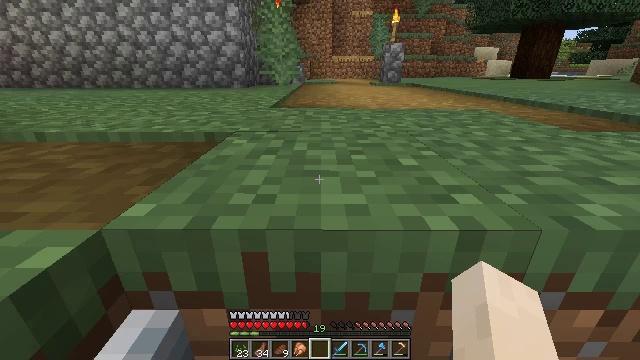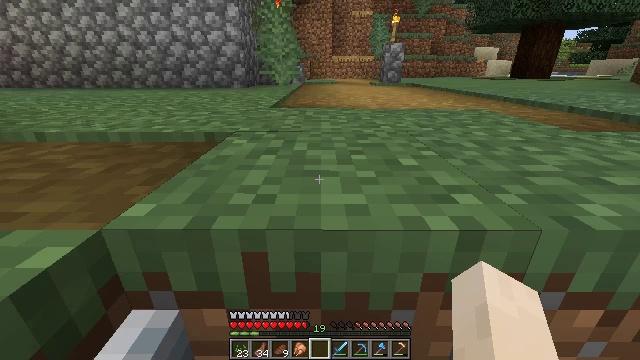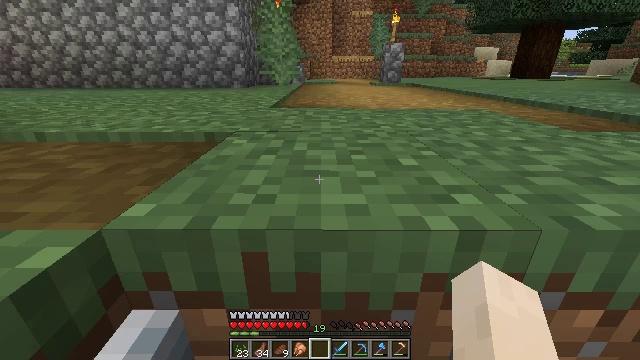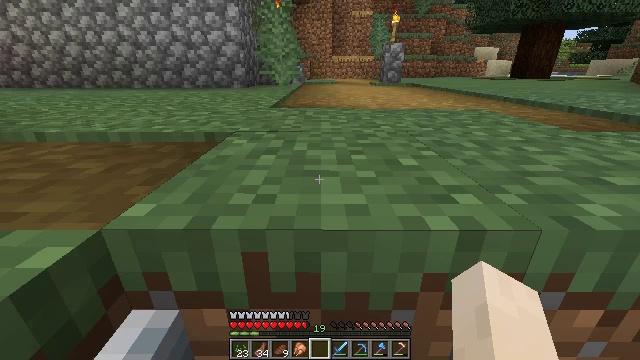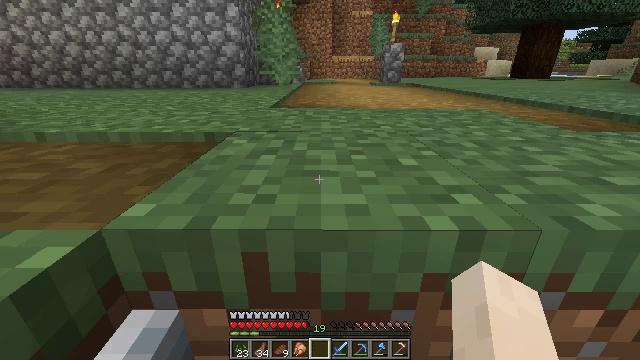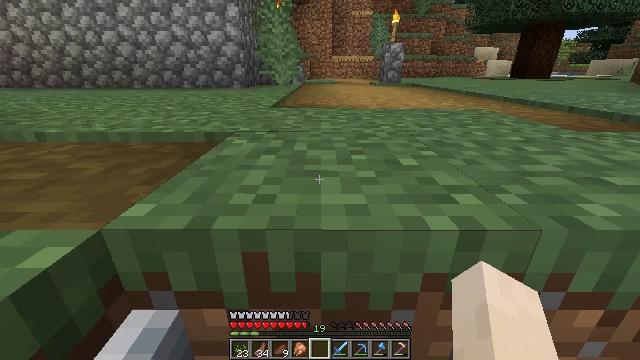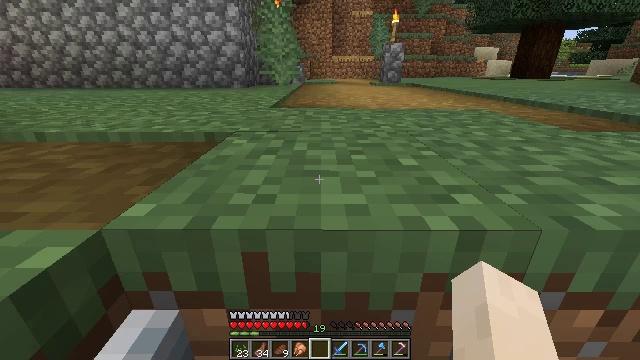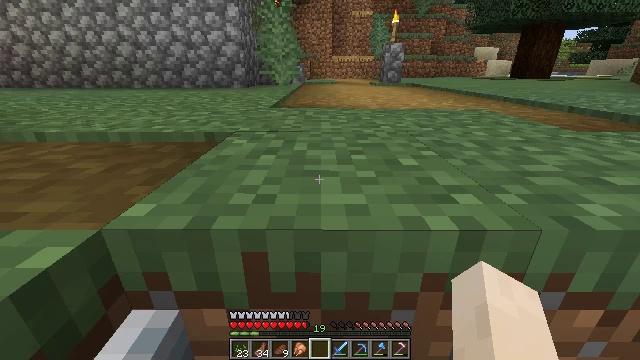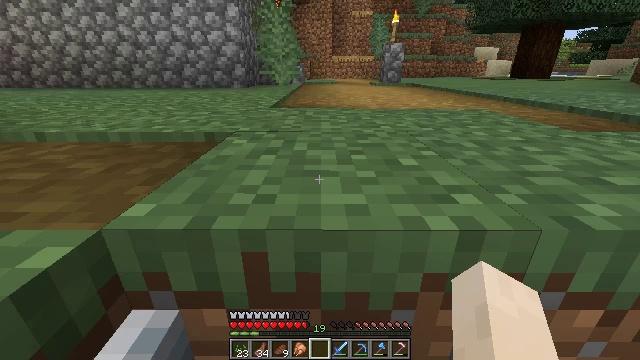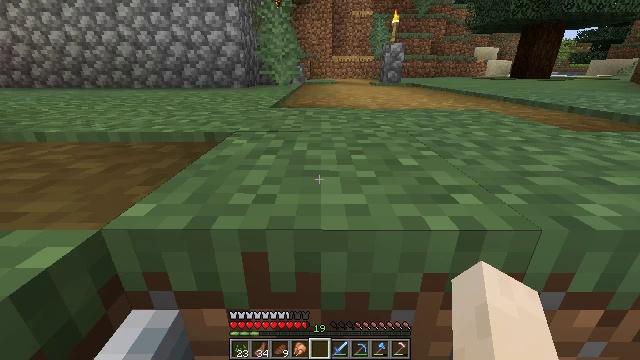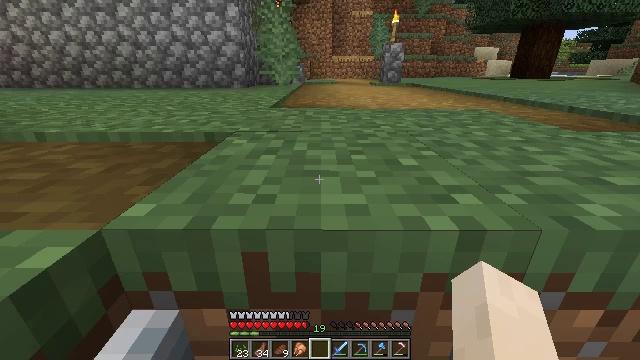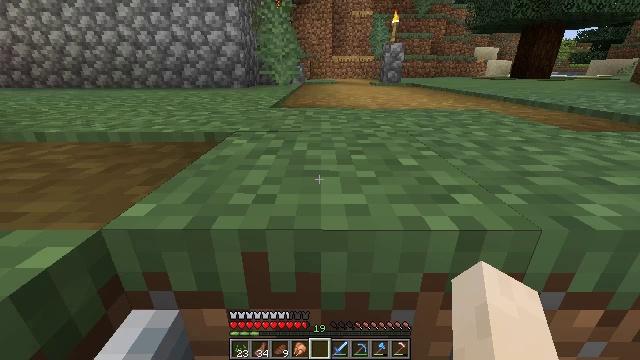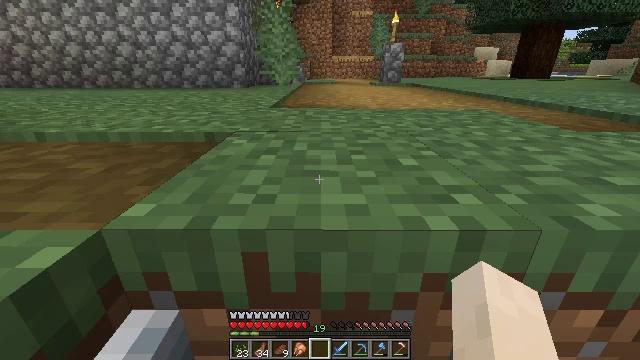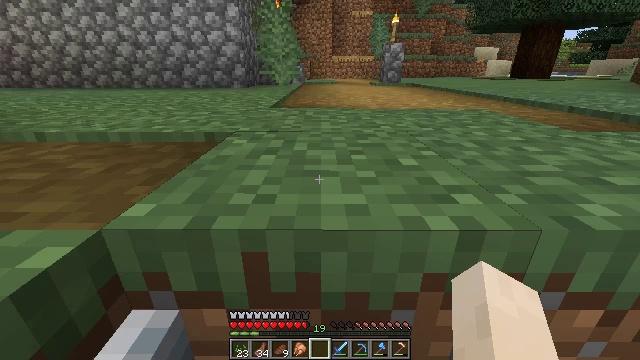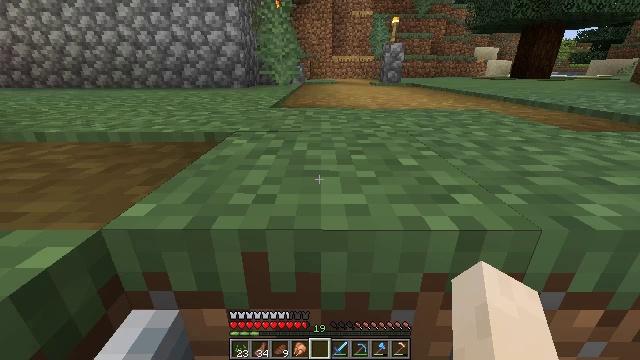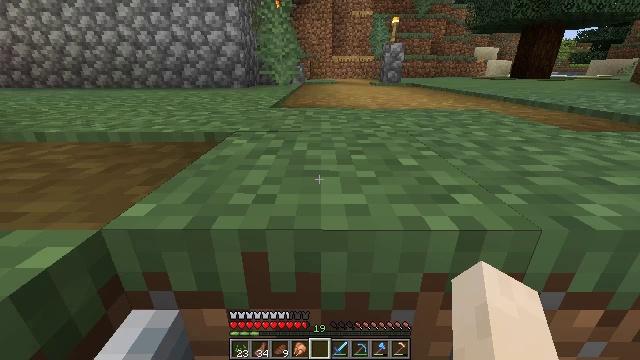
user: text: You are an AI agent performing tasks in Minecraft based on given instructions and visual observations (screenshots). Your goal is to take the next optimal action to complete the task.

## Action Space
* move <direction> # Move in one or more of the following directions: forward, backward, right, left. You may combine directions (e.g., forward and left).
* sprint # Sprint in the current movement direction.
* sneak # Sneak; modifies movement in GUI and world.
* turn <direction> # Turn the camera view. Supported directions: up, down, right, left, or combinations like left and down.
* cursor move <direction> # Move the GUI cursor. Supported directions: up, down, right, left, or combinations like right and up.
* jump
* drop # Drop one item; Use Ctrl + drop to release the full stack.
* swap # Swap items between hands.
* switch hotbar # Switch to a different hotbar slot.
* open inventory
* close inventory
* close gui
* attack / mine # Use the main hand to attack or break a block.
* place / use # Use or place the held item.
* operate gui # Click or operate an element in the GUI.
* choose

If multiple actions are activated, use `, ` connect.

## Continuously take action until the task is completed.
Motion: motion action
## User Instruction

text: Harvest wheat from the field.
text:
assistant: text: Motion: no_op
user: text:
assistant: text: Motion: no_op
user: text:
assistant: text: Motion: no_op
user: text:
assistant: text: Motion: no_op
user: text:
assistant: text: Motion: no_op
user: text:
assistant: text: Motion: no_op
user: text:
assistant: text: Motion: no_op
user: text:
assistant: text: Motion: no_op
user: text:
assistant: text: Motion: no_op
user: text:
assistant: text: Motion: no_op
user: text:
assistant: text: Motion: no_op
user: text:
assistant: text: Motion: no_op
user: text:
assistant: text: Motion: no_op
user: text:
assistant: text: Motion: no_op
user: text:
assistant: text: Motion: no_op
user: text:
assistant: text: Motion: no_op
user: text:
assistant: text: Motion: no_op
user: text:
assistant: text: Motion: no_op
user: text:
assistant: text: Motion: no_op
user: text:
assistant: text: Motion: no_op
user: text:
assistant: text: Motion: no_op
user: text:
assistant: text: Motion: no_op
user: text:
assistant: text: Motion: no_op
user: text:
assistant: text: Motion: no_op
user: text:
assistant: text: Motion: no_op
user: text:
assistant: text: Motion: no_op
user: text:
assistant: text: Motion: no_op
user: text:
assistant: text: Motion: no_op
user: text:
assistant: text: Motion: no_op
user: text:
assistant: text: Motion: no_op